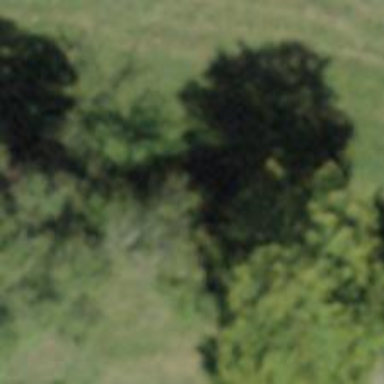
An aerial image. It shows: Row of trees in natural setting.